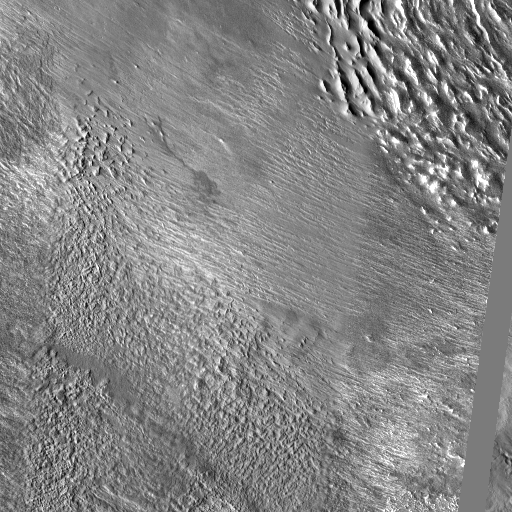
Crater classes present: Background